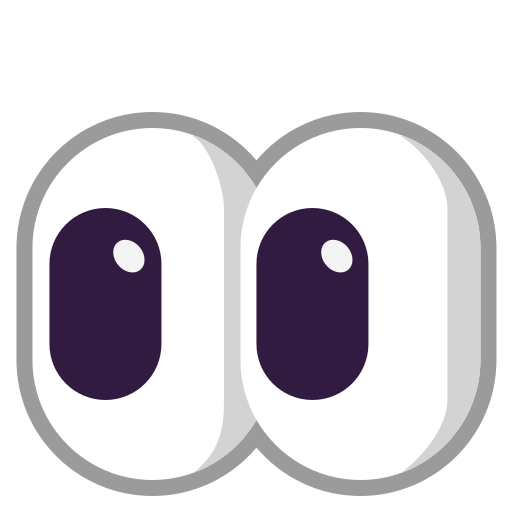
eyes flat